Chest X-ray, AP view. Patient: 60 years old, sex M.
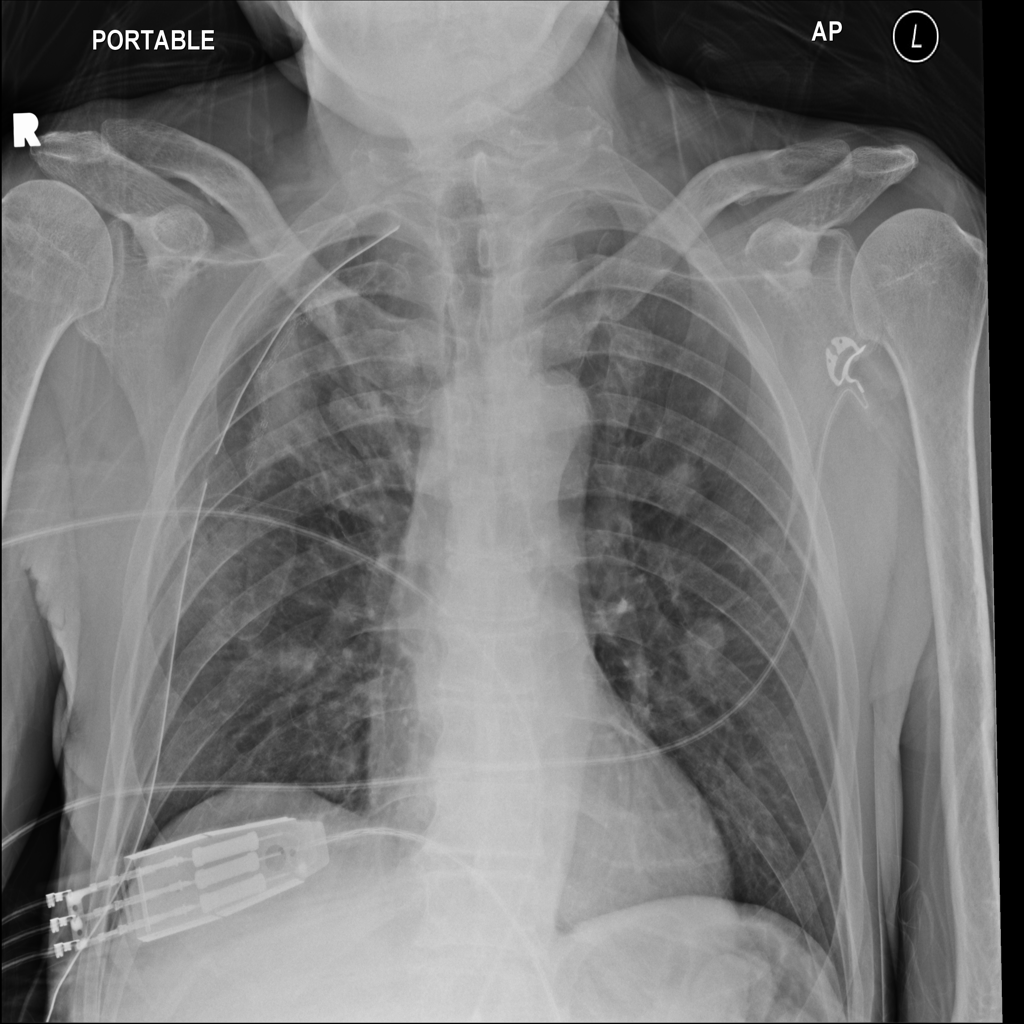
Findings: No Finding